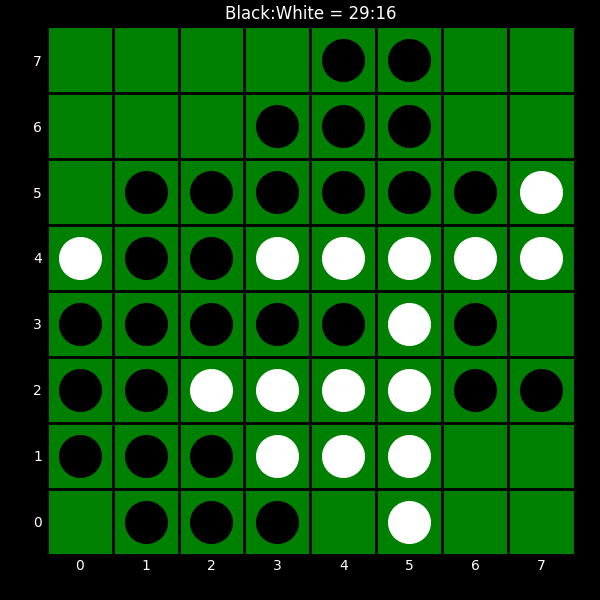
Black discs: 29
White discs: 16